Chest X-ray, PA view. Patient: 62 years old, sex M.
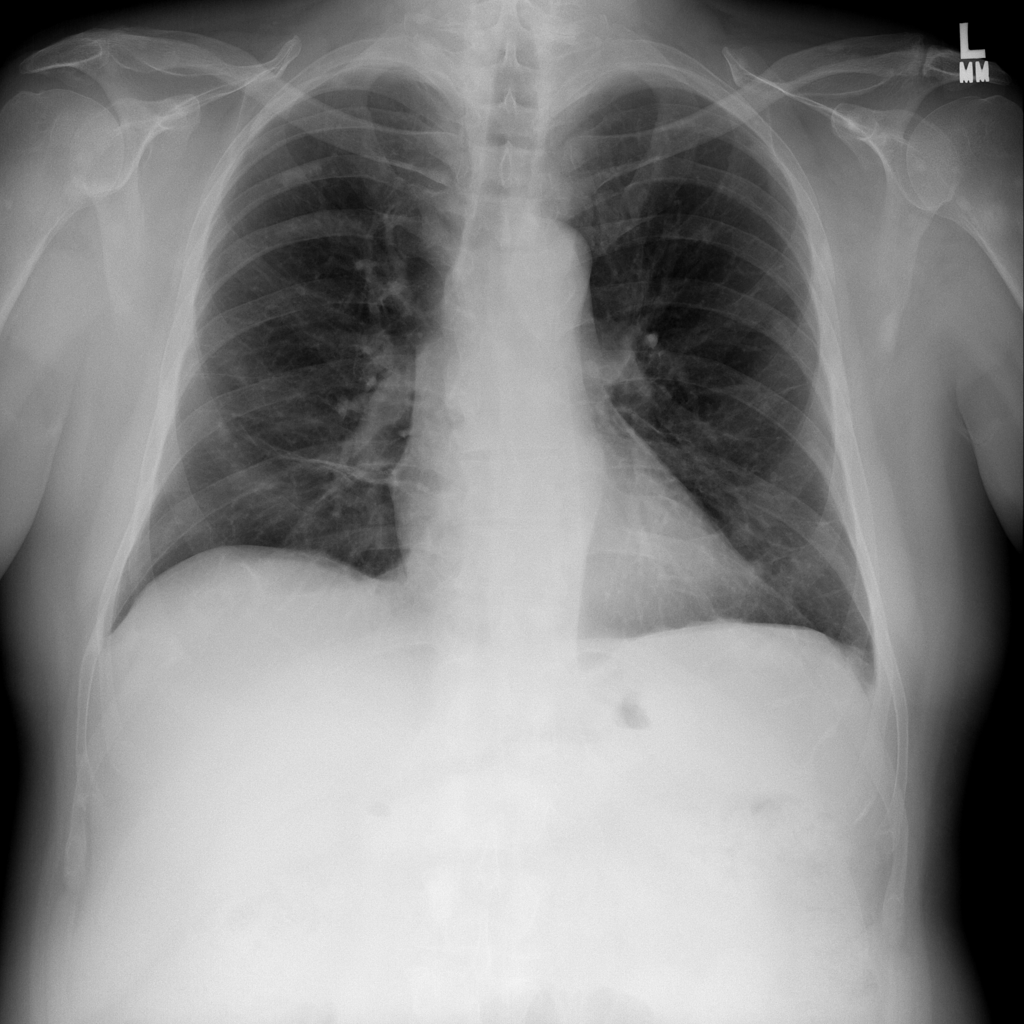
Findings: Atelectasis